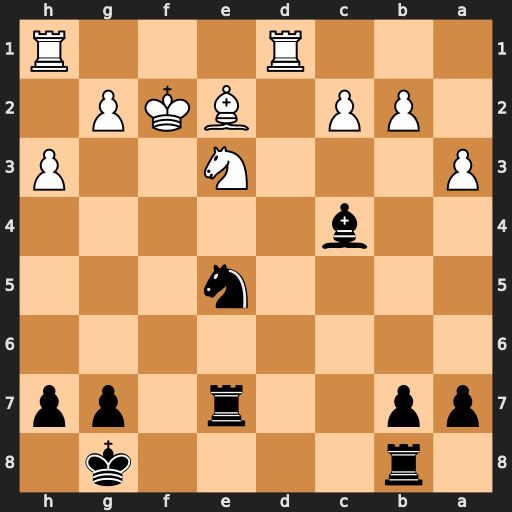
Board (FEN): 1r4k1/pp2r1pp/8/4n3/2b5/P3N2P/1PP1BKP1/3R3R
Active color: b
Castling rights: -
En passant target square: -
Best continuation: Bxe2 Nd5 Bxd1